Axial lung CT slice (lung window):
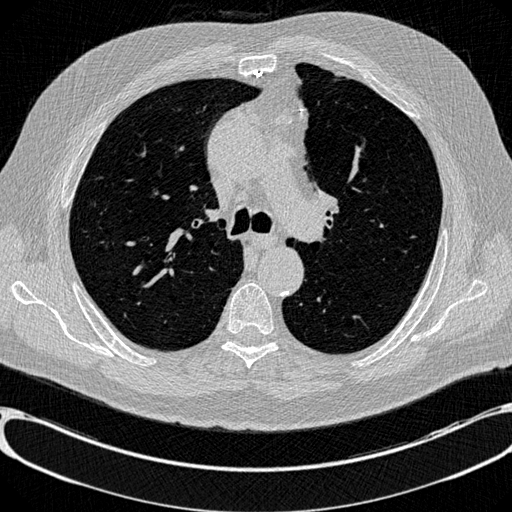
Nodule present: no